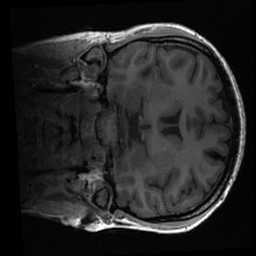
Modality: T1w
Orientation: coronal